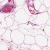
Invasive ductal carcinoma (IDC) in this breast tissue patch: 0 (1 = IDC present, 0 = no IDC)